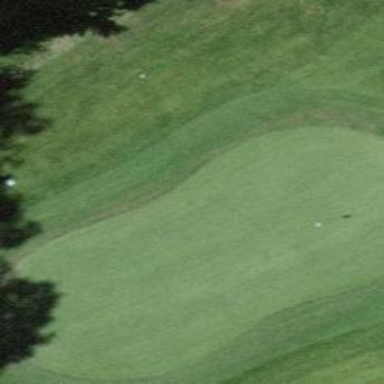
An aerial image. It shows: Golf hole.